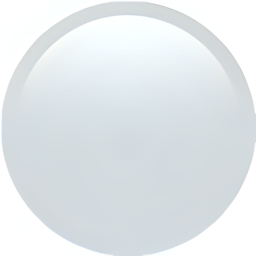
Name: medium white circle
Emoji: ⚪
Group: Symbols
Sub-group: geometric